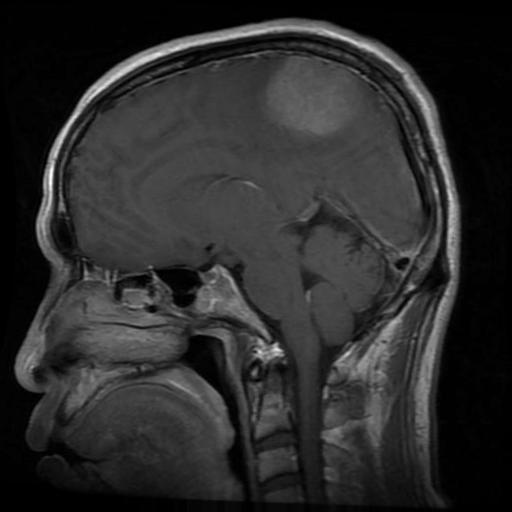
Label: meningioma